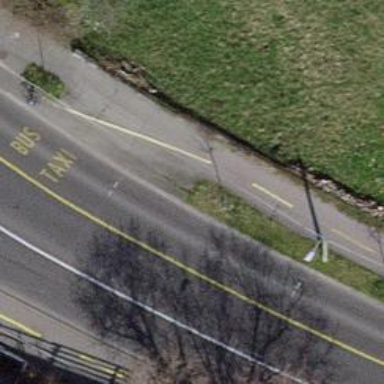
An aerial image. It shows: Avenue lined with trees.